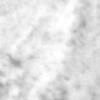
Label: no_change